Question: Using 'wsdl.exe /l:CS /serverInterface', I generated a C# interface from a WDSL document. I've implemented that interface on a WCF class. The resulting service runs locally:
'''
http://localhost:51454/TapasSim.svc
'''
This shows the default site. The problem appears when I append '?wsdl' to the URL:
'''
http://localhost:51454/TapasSim.svc?wsdl
'''

Unlike what I expected, this link does not return a WDSL document! Instead, it points back to the exact web page you get without the '?wsdl'. As a result, I cannot reference the web service. If I run 'svcutil.exe' it gives this error:
> If you were trying to generate a client, this could be because the
metadata documents did not contain any valid contracts or services or
because all contracts/services were discovered to exist in /reference
assemblies. Verify that you passed all the metadata documents to the
tool.
But I would expect that error to have the same cause as the lack of reply to '?wsdl'.
What could cause a WCF '.svc' service not to generate WSDL?
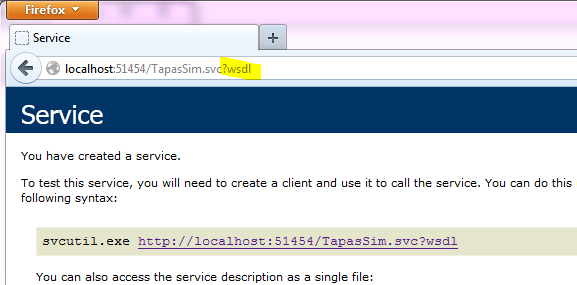
Answer: As it turns out, the problem was mixing two technologies. 'wdsl.exe' belongs to the older "Web References" that predate WCF. The newer tool 'svcutil.exe' is meant for generating WCF "Service Reference" interfaces.
So what happened was that WCF looked for '[ServiceContract]' and '[OperationContract]' attributes. When it couldn't find any, it silently did nothing.
The silent suppression of this condition is annoying, to say the least. An error like 'No service with [ServiceContract] attribute found' would really have helped.
Note that you can manually add '[ServiceContract]', but that will leave you with half "Service Reference" half "Web Reference". The result probably will not work.